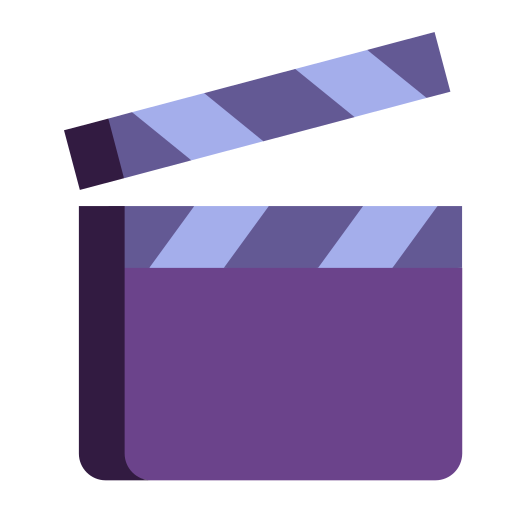
clapper board flat